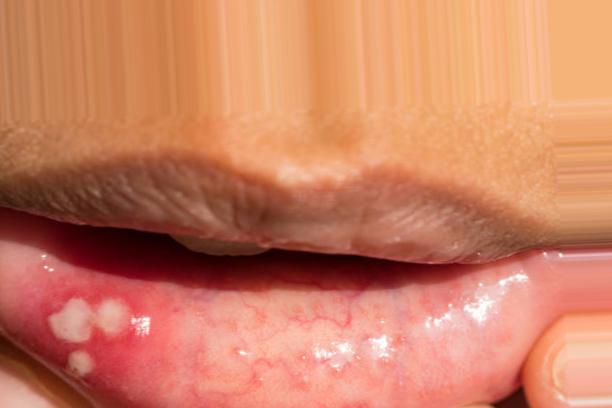
Condition: Mouth Ulcer